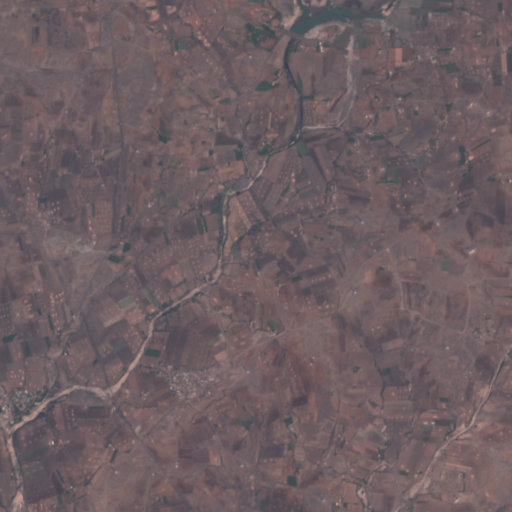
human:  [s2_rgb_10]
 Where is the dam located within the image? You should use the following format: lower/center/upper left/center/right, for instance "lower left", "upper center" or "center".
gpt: The dam is located in the upper center of the image.
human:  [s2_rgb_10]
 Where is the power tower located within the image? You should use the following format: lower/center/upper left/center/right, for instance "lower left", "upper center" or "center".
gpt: The power tower is located in the lower left of the image.
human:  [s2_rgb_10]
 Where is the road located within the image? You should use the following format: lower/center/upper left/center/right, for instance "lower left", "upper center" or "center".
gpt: There is no road in the image.